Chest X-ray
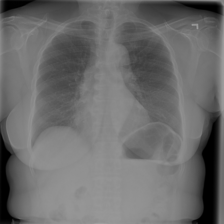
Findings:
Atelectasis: negative
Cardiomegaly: negative
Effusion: negative
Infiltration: negative
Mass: negative
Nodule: negative
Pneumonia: negative
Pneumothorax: negative
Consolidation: negative
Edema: negative
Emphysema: negative
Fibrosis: negative
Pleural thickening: negative
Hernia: negative